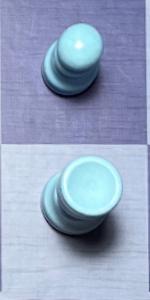
Label: Rook_White